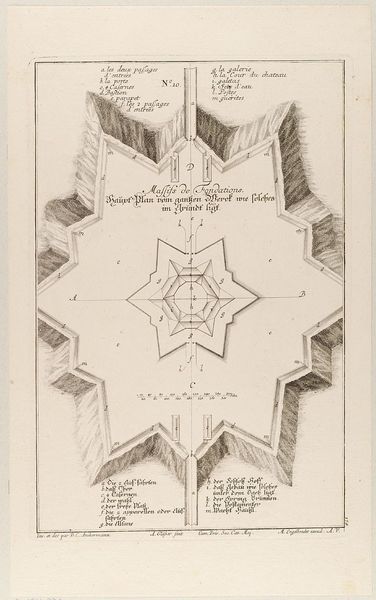
Titel: Fortifikation
Künstler: Martin Engelbrecht
Standort: Hamburg
Institution: Museum für Kunst und Gewerbe Hamburg
Schlagwörter: stadt, zeichnung, barock, schrift, papier, grafik, graphik, fotografie, photographie, burg, festung, druckgraphik, druckgrafik, radierung, entwurf, plan, grundriss, wehrmauer, bastion, gerippt, fortifikation, bollwerk, reproduktionen, barockzeit, barockzeitalter, druckerzeugnisse, architekturdarstellungen, gebäudes, ornamentstich, vorlageblätter